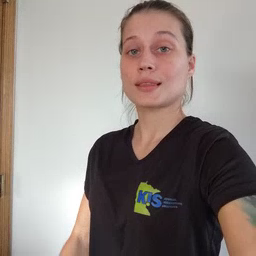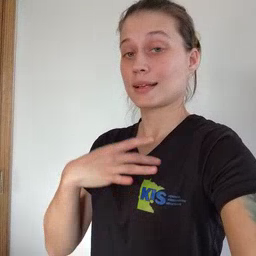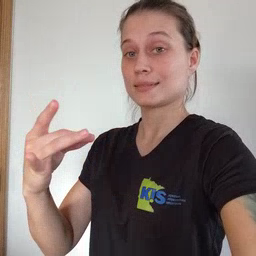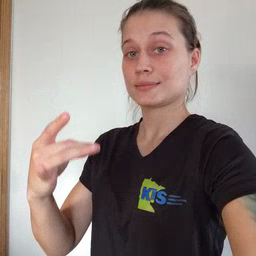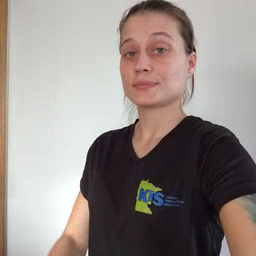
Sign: like